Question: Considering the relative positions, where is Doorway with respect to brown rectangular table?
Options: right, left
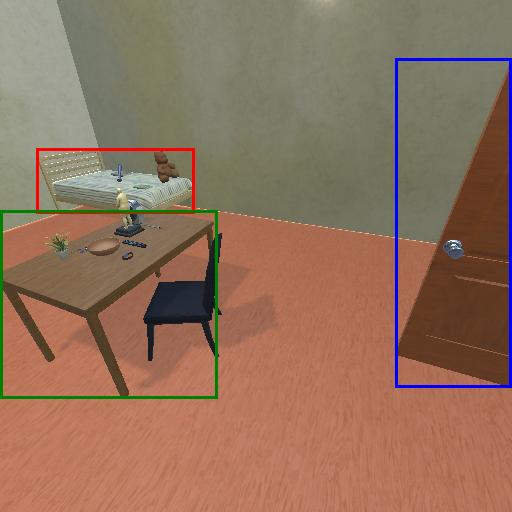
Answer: right